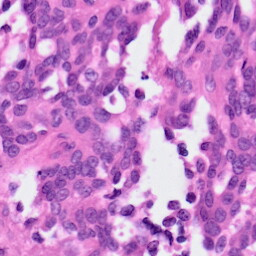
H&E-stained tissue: Ovarian